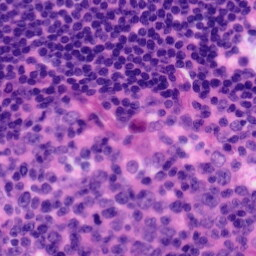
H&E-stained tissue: Tonsil